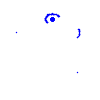
Particle: pion